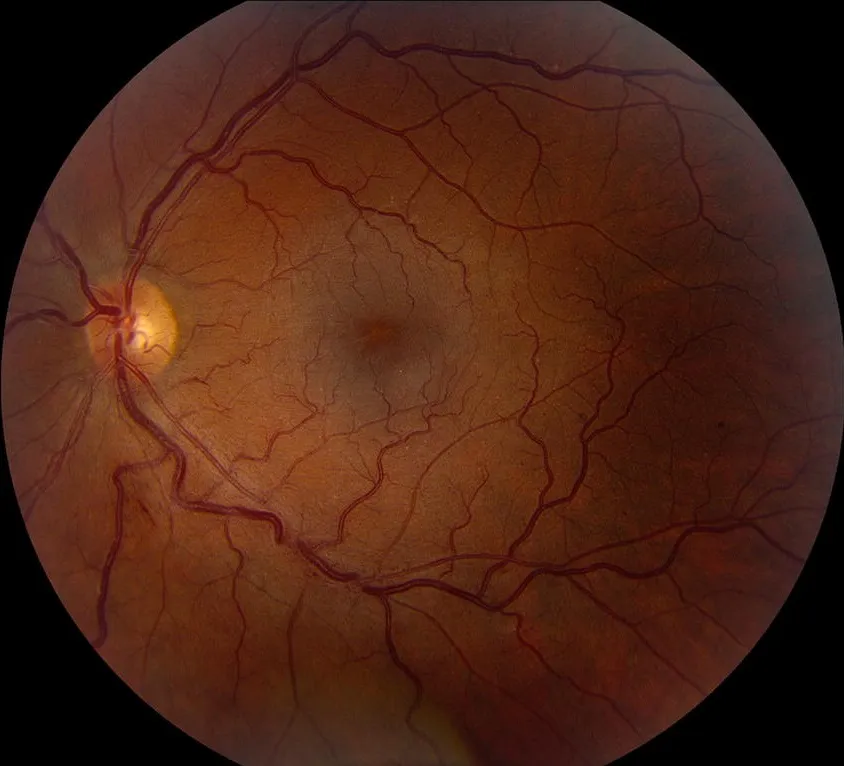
Color fundus photograph of the left eye of a 35 year-old male with cystic fibrosis and inferior branch retinal vein occlusion. Notable flame hemorrhages along the inferior nerve fiber layer with marked arteriovenous nicking and minimal macular edema. Arteriovenous nicking is present along both the superior and inferior arcades which corresponds to the patient's known systemic hypertension.
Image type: ophthalmic_imaging (fundus_photograph)